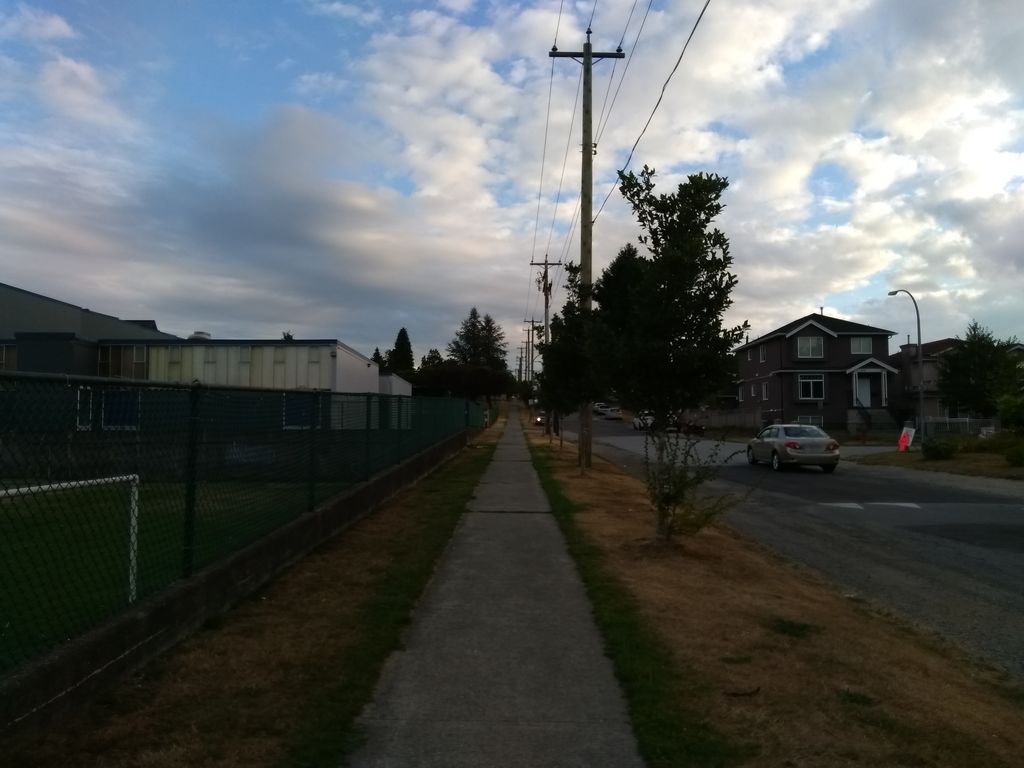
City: vancouver